Question: I have 3 select queries :
- - 'select date from dates inner join car on date.carid = car.carid where date.date1 > XXX/XX/XX'-
But I don't know how to combine them?

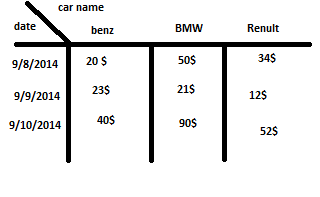
Answer: I guess you need something like this <URL>
You need either of the following
1. Pivot feature of SQL Server
2. Aggregate function with group-by
Pivot feature of SQL Server
'''
SELECT *
FROM
(
SELECT [SALE_DATE], [CAR_NAME], [COST]
FROM CARS_SALES
) AS source
PIVOT
(
MAX(COST)
FOR [CAR_NAME] IN ([BENZ] , [BMW], [RENAULT])
) as pvt;
'''
Aggregate function with group-by
'''
SELECT SALE_DATE,
MAX(CASE WHEN CAR_NAME = 'BENZ' THEN COST ELSE NULL END) [BENZ],
MAX(CASE WHEN CAR_NAME = 'BMW' THEN COST ELSE NULL END) [BMW],
MAX(CASE WHEN CAR_NAME = 'RENAULT' THEN COST ELSE NULL END) [RENAULT]
FROM CARS_SALES
GROUP BY SALE_DATE
'''
---
Both the Queries give an
## output result
as below:
'''
SALE_DATE BENZ BMW RENAULT
09/07/2014 (null) (null) 900
09/08/2014 100 200 300
09/09/2014 400 600 (null)
09/10/2014 700 500 800
'''